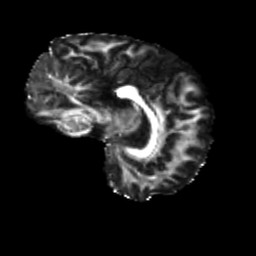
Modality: FA
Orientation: sagittal
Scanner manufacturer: siemens
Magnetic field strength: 3 T
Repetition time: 4 s
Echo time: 0.0594 s